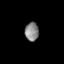
Tissue: lung
Cell type: T cells
Senescence score: 0.1657
Nuclear area (px): 254
Mean DAPI intensity: 133.012